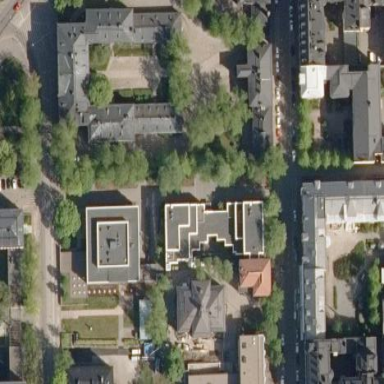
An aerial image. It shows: Education facility located in city block.